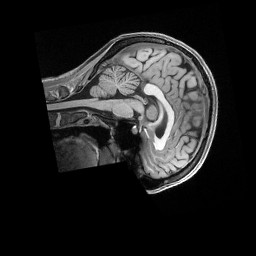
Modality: T1w
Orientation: sagittal
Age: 28
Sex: female
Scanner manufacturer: siemens
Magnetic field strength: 3 T
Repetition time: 2.5 s
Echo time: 0.00296 s